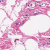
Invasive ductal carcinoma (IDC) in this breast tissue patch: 0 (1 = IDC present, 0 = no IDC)